Question: I am using following data and code:
'''
>
> dput(ddf)
structure(list(xx = c("aa", "bb", "cc"), gp = c("one", "two",
"one"), yy = c(5L, 10L, 15L)), .Names = c("xx", "gp", "yy"), class = "data.frame", row.names = c(NA,
-3L))
>
>
> ddf
xx gp yy
1 aa one 5
2 bb two 10
3 cc one 15
>
> ggplot(ddf)+geom_point(aes(x=xx, y=yy, size=gp))
>
'''

The smaller point size here is really very small and is hardly visible. It becomes even more obscure if it is colored. Can the smaller point size be increased so that it is clearly visible?
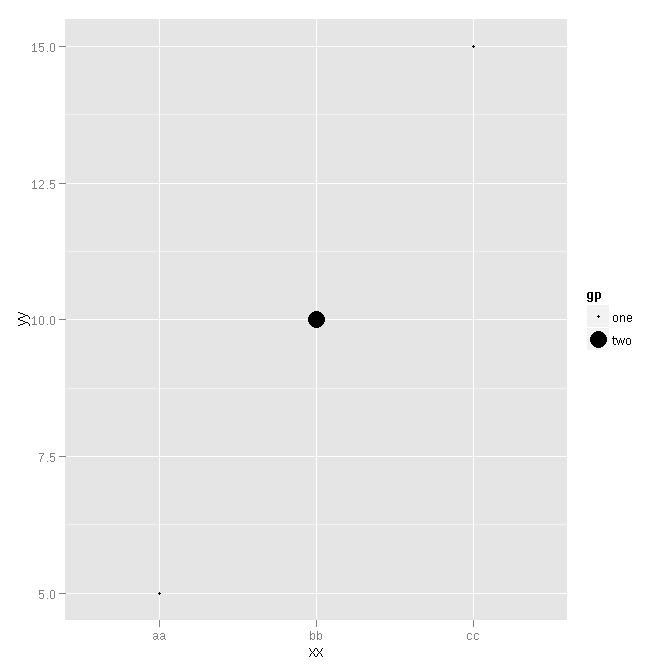
Answer: You will have to use the 'range' parameter inside 'scale_size_discrete' like this for example:
'''
ggplot(ddf) +
geom_point(aes(x=xx, y=yy, size=gp)) +
scale_size_discrete(range=c(3,5))
'''
which gives the following result: